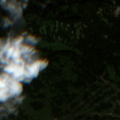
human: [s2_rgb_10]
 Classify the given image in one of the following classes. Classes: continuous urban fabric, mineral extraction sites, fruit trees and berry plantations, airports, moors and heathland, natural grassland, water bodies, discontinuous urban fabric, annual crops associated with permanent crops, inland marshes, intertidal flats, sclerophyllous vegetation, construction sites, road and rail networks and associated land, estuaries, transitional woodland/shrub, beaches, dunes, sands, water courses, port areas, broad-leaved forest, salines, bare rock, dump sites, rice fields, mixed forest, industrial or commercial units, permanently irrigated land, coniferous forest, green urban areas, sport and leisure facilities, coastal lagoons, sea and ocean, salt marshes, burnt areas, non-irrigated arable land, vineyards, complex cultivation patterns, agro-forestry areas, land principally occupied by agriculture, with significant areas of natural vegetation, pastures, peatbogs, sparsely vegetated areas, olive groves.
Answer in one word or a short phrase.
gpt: pastures, coniferous forest